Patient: sex M, age 50
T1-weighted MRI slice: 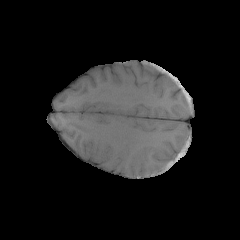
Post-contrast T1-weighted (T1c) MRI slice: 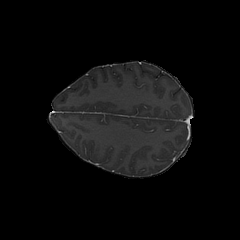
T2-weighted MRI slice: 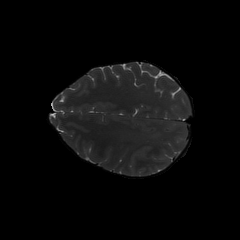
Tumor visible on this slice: no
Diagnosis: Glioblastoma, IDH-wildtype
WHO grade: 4